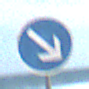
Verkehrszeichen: VorgeschriebeneVorbeifahrtRechts
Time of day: Midday
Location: Outdoor (Nature)
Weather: PartlyCloudy
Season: NotSpecified
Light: Natural